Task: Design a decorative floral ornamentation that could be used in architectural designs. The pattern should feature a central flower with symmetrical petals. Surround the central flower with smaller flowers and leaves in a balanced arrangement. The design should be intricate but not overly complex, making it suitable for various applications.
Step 506:
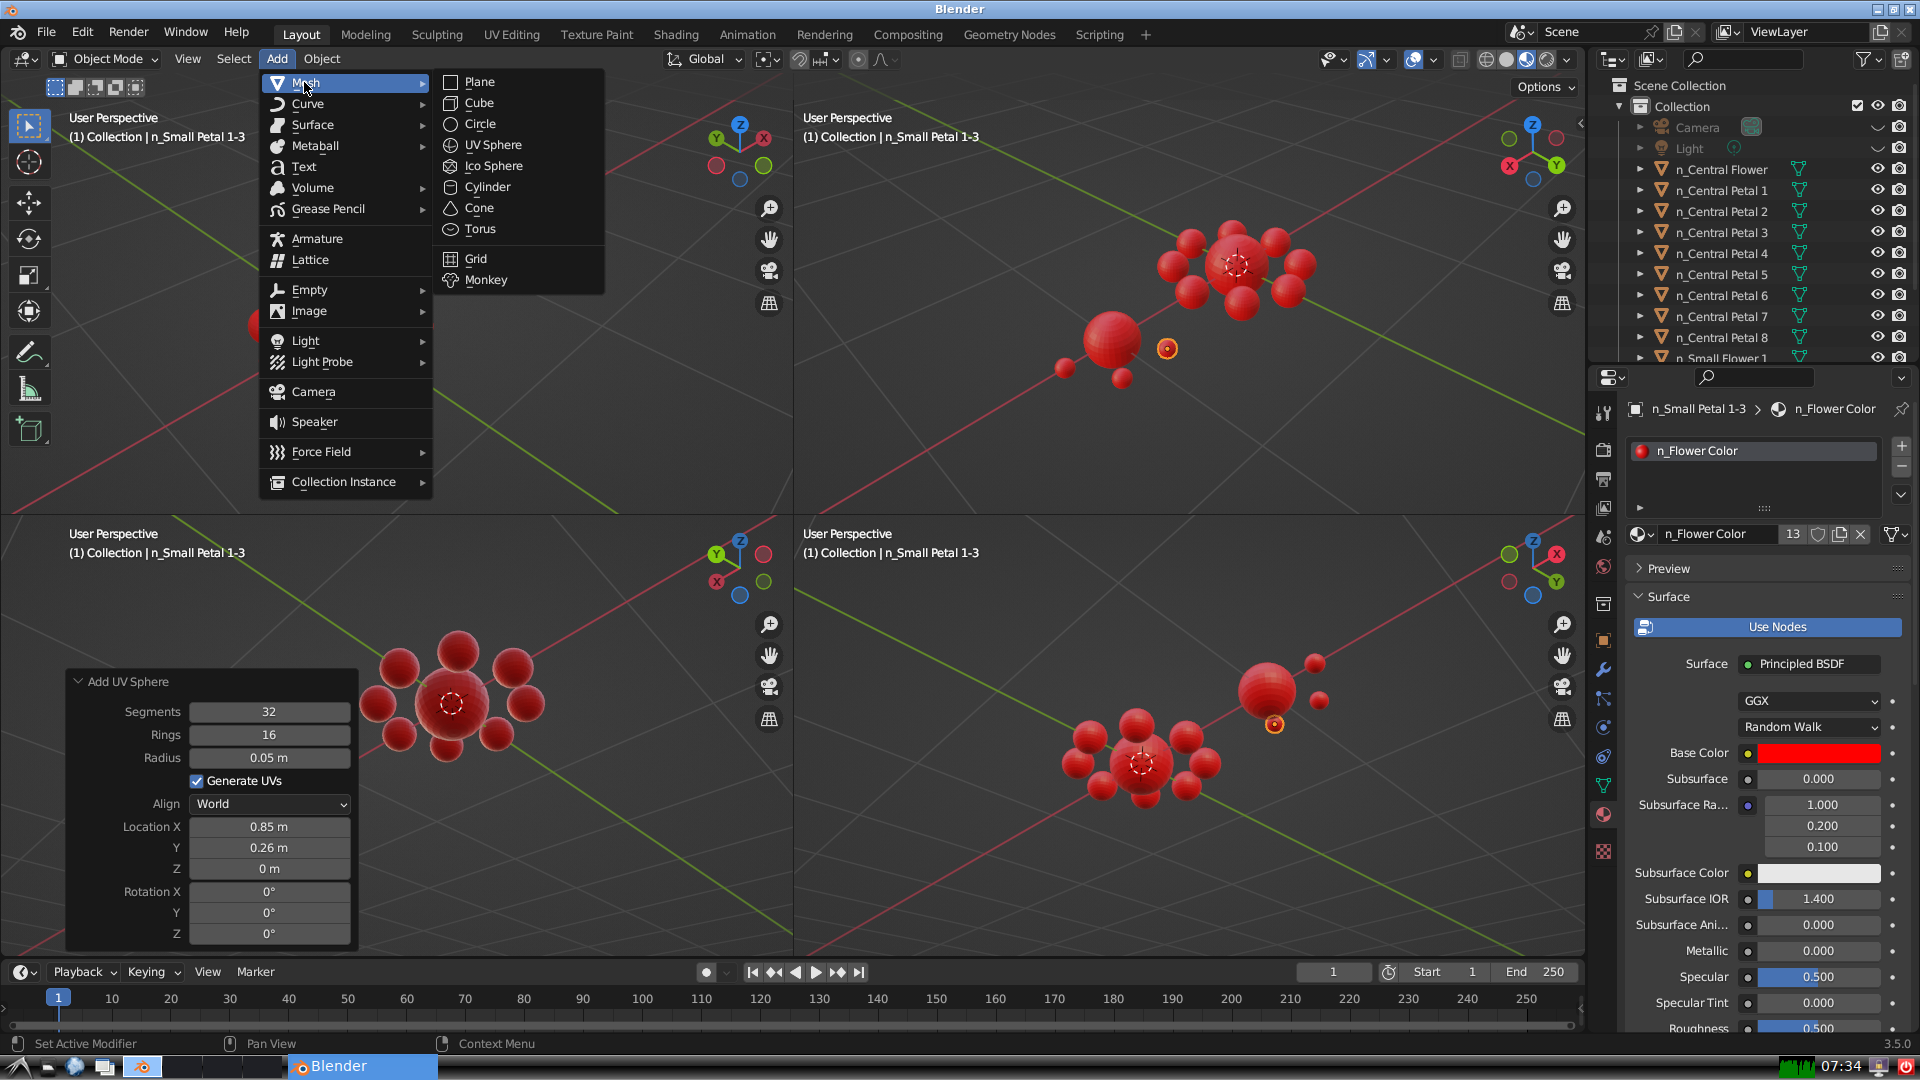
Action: {"mouse_move": [499, 144]}